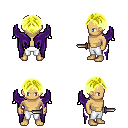
a pixel art fantasy rpg character, male body template, human, tanned skin, purple wings, white pants, gold parted hairstyle, dagger, four views (front, back, left, right), 2x2 character sprite sheet, small pixel art, hard edges, no anti-aliasing